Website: macys
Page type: cross-sells
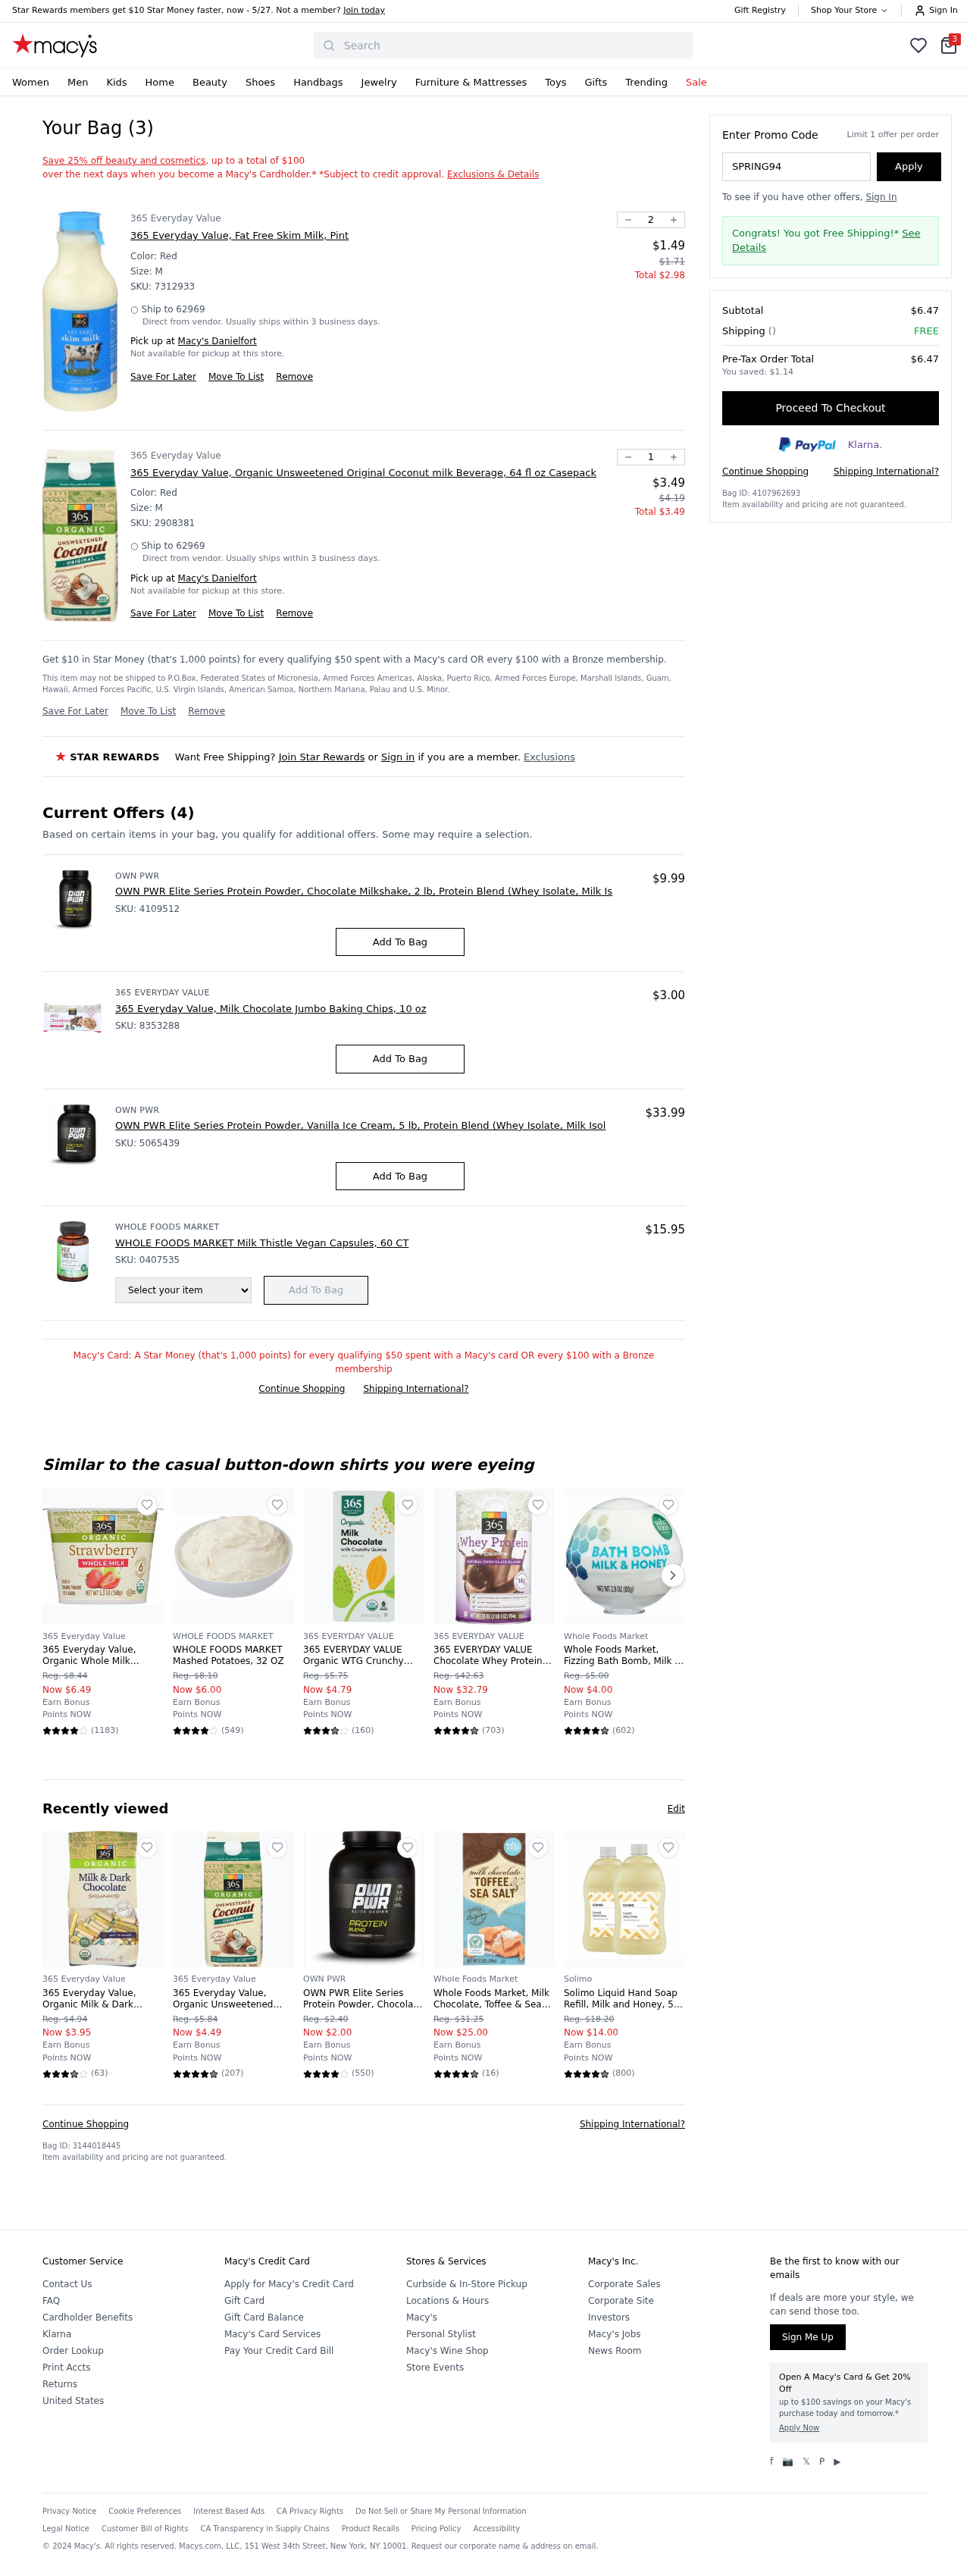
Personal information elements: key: PII_CITY
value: Danielfort
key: PII_POSTCODE
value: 62969
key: PII_PROMO_CODE
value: SPRING94
Product elements: key: PRODUCT10_BRAND
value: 365 Everyday Value
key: PRODUCT10_NAME
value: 365 Everyday Value, Organic Milk & Dark Chocolate Squares, 5.7 Ounce
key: PRODUCT10_NUM_RATINGS
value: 63
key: PRODUCT10_PRICE
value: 3.95
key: PRODUCT10_RATING
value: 3.6
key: PRODUCT11_BRAND
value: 365 Everyday Value
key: PRODUCT11_NAME
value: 365 Everyday Value, Organic Unsweetened Original Coconut milk Beverage, 64 fl oz
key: PRODUCT11_NUM_RATINGS
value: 207
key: PRODUCT11_PRICE
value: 4.49
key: PRODUCT11_RATING
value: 4.5
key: PRODUCT12_BRAND
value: OWN PWR
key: PRODUCT12_NAME
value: OWN PWR Elite Series Protein Powder, Chocolate Milkshake, 5 lb, Protein Blend (Whey Isolate, Milk Is
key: PRODUCT12_NUM_RATINGS
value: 550
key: PRODUCT12_PRICE
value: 2
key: PRODUCT12_RATING
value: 4.4
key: PRODUCT13_BRAND
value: Whole Foods Market
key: PRODUCT13_NAME
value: Whole Foods Market, Milk Chocolate, Toffee & Sea Salt, 3.5 oz
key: PRODUCT13_NUM_RATINGS
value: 16
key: PRODUCT13_PRICE
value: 25
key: PRODUCT13_RATING
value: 4.7
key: PRODUCT14_BRAND
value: Solimo
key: PRODUCT14_NAME
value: Solimo Liquid Hand Soap Refill, Milk and Honey, 56 Fluid Ounce (Pack of 2)
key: PRODUCT14_NUM_RATINGS
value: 800
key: PRODUCT14_PRICE
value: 14
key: PRODUCT14_RATING
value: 4.6
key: PRODUCT15_BRAND
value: OWN PWR
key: PRODUCT15_NAME
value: OWN PWR Elite Series Protein Powder, Chocolate Milkshake, 2 lb, Protein Blend (Whey Isolate, Milk Is
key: PRODUCT15_PRICE
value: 9.99
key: PRODUCT16_BRAND
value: OWN PWR
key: PRODUCT16_NAME
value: OWN PWR Elite Series Protein Powder, Vanilla Ice Cream, 5 lb, Protein Blend (Whey Isolate, Milk Isol
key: PRODUCT16_PRICE
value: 33.99
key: PRODUCT1_BRAND
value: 365 Everyday Value
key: PRODUCT1_NAME
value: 365 Everyday Value, Fat Free Skim Milk, Pint
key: PRODUCT1_PRICE
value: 1.49
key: PRODUCT1_QUANTITY
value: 2
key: PRODUCT2_BRAND
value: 365 Everyday Value
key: PRODUCT2_NAME
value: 365 Everyday Value, Organic Unsweetened Original Coconut milk Beverage, 64 fl oz Casepack
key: PRODUCT2_PRICE
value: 3.49
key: PRODUCT2_QUANTITY
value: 1
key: PRODUCT3_BRAND
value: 365 Everyday Value
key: PRODUCT3_NAME
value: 365 Everyday Value, Milk Chocolate Jumbo Baking Chips, 10 oz
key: PRODUCT3_PRICE
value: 3
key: PRODUCT4_BRAND
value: WHOLE FOODS MARKET
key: PRODUCT4_NAME
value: WHOLE FOODS MARKET Milk Thistle Vegan Capsules, 60 CT
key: PRODUCT4_PRICE
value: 15.95
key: PRODUCT5_BRAND
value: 365 Everyday Value
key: PRODUCT5_NAME
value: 365 Everyday Value, Organic Whole Milk Yogurt, Strawberry, 5.3 oz
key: PRODUCT5_NUM_RATINGS
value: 1183
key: PRODUCT5_PRICE
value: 6.49
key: PRODUCT5_RATING
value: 4.2
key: PRODUCT6_BRAND
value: WHOLE FOODS MARKET
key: PRODUCT6_NAME
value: WHOLE FOODS MARKET Mashed Potatoes, 32 OZ
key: PRODUCT6_NUM_RATINGS
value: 549
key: PRODUCT6_PRICE
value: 6
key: PRODUCT6_RATING
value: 4.3
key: PRODUCT7_BRAND
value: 365 EVERYDAY VALUE
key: PRODUCT7_NAME
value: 365 EVERYDAY VALUE Organic WTG Crunchy Quinoa Milk Chocolate Bar, 2.8 OZ
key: PRODUCT7_NUM_RATINGS
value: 160
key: PRODUCT7_PRICE
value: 4.79
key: PRODUCT7_RATING
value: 3.9
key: PRODUCT8_BRAND
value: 365 EVERYDAY VALUE
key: PRODUCT8_NAME
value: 365 EVERYDAY VALUE Chocolate Whey Protein Powder, 33 OZ
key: PRODUCT8_NUM_RATINGS
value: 703
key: PRODUCT8_PRICE
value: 32.79
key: PRODUCT8_RATING
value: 4.6
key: PRODUCT9_BRAND
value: Whole Foods Market
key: PRODUCT9_NAME
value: Whole Foods Market, Fizzing Bath Bomb, Milk & Honey, 2.3 oz
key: PRODUCT9_NUM_RATINGS
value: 602
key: PRODUCT9_PRICE
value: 4
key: PRODUCT9_RATING
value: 4.6
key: PRODUCT1_SKU
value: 7312933
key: PRODUCT1_ORIGINAL_PRICE
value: $1.71
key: PRODUCT1_TOTAL
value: $2.98
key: PRODUCT2_SKU
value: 2908381
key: PRODUCT2_ORIGINAL_PRICE
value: $4.19
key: PRODUCT2_TOTAL
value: $3.49
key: PRODUCT15_SKU
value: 4109512
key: PRODUCT3_SKU
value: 8353288
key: PRODUCT16_SKU
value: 5065439
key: PRODUCT4_SKU
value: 0407535
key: PRODUCT5_ORIGINAL_PRICE
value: Reg. $8.44
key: PRODUCT6_ORIGINAL_PRICE
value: Reg. $8.10
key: PRODUCT7_ORIGINAL_PRICE
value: Reg. $5.75
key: PRODUCT8_ORIGINAL_PRICE
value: Reg. $42.63
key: PRODUCT9_ORIGINAL_PRICE
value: Reg. $5.00
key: PRODUCT10_ORIGINAL_PRICE
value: Reg. $4.94
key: PRODUCT11_ORIGINAL_PRICE
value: Reg. $5.84
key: PRODUCT12_ORIGINAL_PRICE
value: Reg. $2.40
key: PRODUCT13_ORIGINAL_PRICE
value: Reg. $31.25
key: PRODUCT14_ORIGINAL_PRICE
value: Reg. $18.20
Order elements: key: ORDER_NUM_ITEMS
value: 3
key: ORDER_SUBTOTAL
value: $6.47
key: ORDER_TOTAL
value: $6.47
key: ORDER_SAVINGS
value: $1.14
Search elements: key: HEADER_SEARCH
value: Search